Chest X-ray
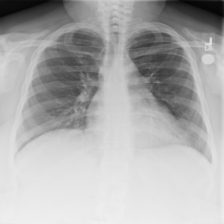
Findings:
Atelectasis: negative
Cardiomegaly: negative
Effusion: negative
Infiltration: negative
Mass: negative
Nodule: positive
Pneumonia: negative
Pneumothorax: negative
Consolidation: negative
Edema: negative
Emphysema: negative
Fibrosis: negative
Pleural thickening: negative
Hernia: negative